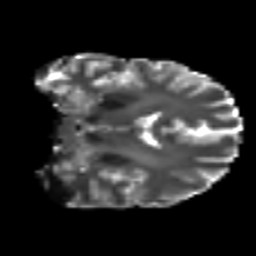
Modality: T2w
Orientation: coronal
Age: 36
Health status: ill
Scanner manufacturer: philips
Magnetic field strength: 3 T
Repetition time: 9 s
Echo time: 0.127 s